Question: I am using the following layout and want to add textviews one below another dynamically(depending on the data I want to display)
'''
main.xml
<?xml version="1.0" encoding="utf-8"?>
<ScrollView xmlns:android="http://schemas.android.com/apk/res/android"
android:layout_width="match_parent"
android:layout_height="match_parent" >
<LinearLayout
android:id="@+id/contain"
android:layout_width="match_parent"
android:layout_height="wrap_content" >
</LinearLayout>
</ScrollView>
'''
So I tried this
'''
public class Feeds extends Activity {
/** Called when the activity is first created. */
@Override
public void onCreate(Bundle savedInstanceState) {
super.onCreate(savedInstanceState);
setContentView(R.layout.main);
Intent intent=getIntent();
Bundle b=intent.getExtras();
String s= b.getString("datapack");
Log.w("String",s);
String data[]=s.split("#");
String temp="";
LinearLayout l=(LinearLayout)findViewById(R.id.contain);
LinearLayout.LayoutParams lp = new LinearLayout.LayoutParams(
(LayoutParams.WRAP_CONTENT), (LayoutParams.WRAP_CONTENT));
RelativeLayout relative = new RelativeLayout(getApplicationContext());
relative.setLayoutParams(lp);
for(int i=1;i<data.length;i++)
{Log.w("i data",data[i]);
temp=temp + data[i] + ",";
Log.w("tag",temp);
if(i%5==0)
{Log.w("data",temp);
TextView tv = new TextView(getApplicationContext());
tv.setLayoutParams(lp);
tv.setId(i);
tv.setText(temp);
relative.addView(tv, lp);
temp=null;
}
}
l.addView(relative);
}
}
'''
I am using Scrollview for the first time so that is crating a bit of problem but the main problem is that the textviews in the relative layout overlap one another.How can I specify the gap between each view??

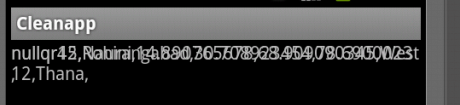
Answer: I don't see where you are defining the positions for each textview, ie layout_below, layout_toLeftOf... If no positions are defined the relative layout stacks each view in the upper left corner.
It seems digulino and I agree. I would like to add that you should be able to get the layout scheme you want with only a RelativeLayout inside a ScrollView, maybe a HorizontalScrollView too if you want horizontal scrolling with fling gesture support.